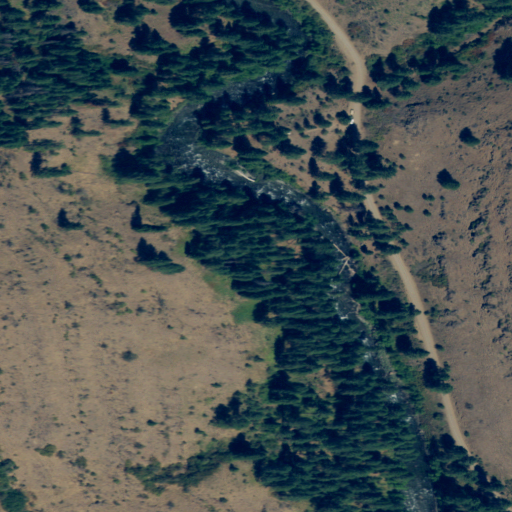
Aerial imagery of valley in Oregon named Town Gulch containing shrub and evergreen forest